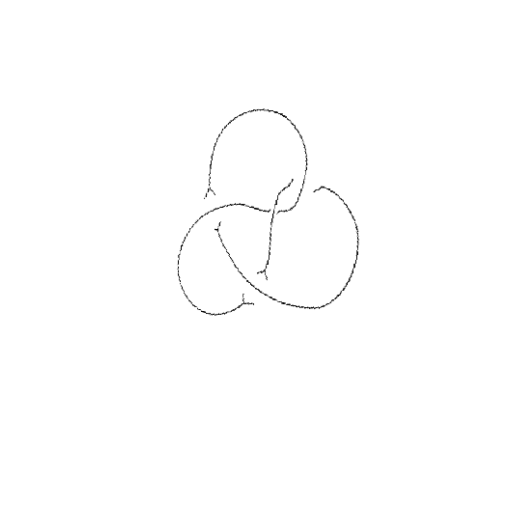
Crossing number: 4